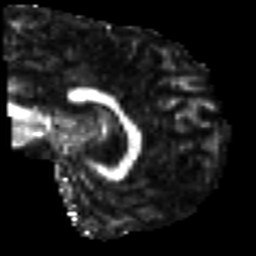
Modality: FA
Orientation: sagittal
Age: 49
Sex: female
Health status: healthy
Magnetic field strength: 3 T
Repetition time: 9 s
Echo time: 0.093 s